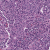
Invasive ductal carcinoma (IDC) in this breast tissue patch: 1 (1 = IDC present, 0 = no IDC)